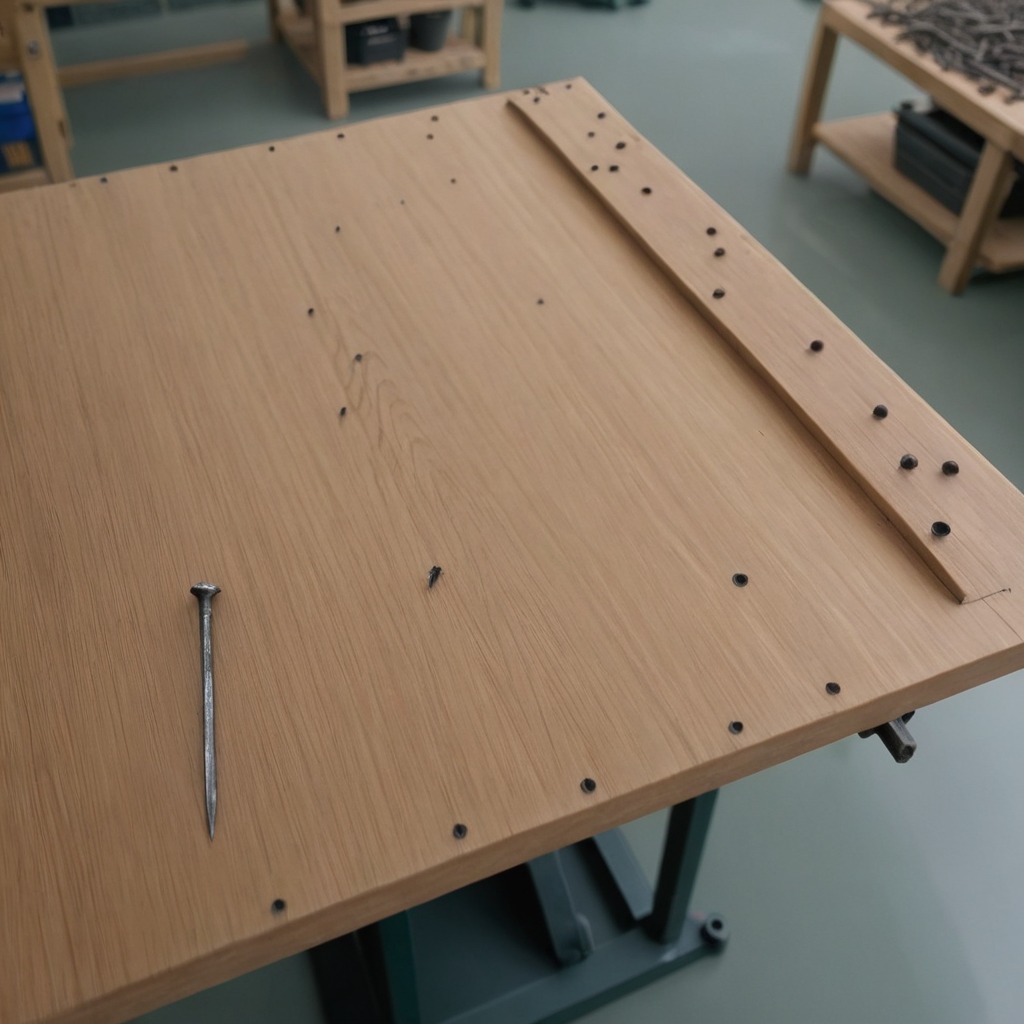
A nail is lying on the workbench.